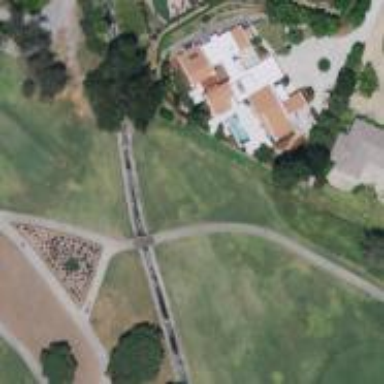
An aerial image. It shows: Service road that includes bridge over golf cart path.